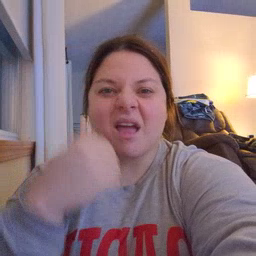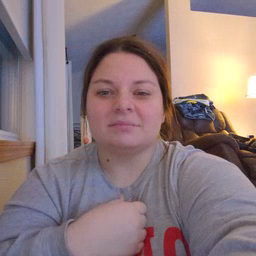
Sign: flag